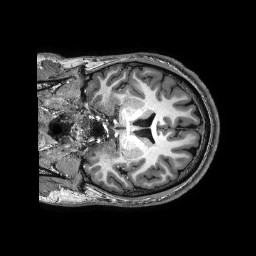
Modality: T1w
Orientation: coronal
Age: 18
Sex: male